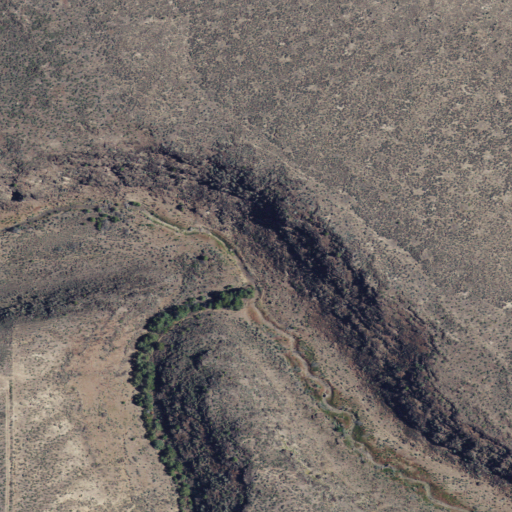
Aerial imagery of valley in Idaho named Cedar Draw containing shrub and grassland